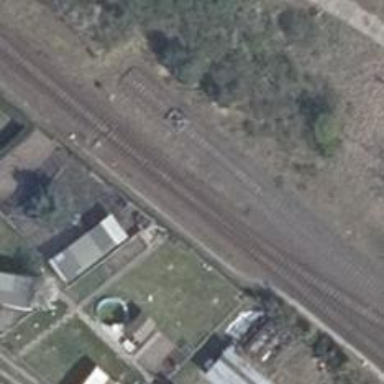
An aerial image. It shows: Railway switch.